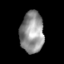
Tissue: skin
Cell type: Epithelial cells
Senescence score: 0.7187
Nuclear area (px): 952
Mean DAPI intensity: 145.85